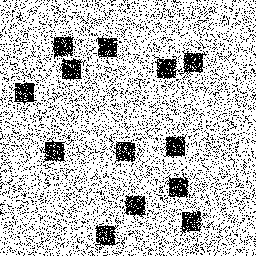
Squares: 13
Triangles: 0
Stars: 0
Total shapes: 13